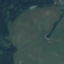
Land use / land cover class: Pasture